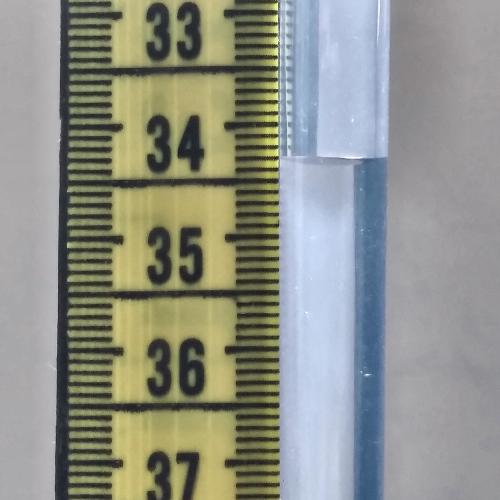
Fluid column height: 34.3 cm